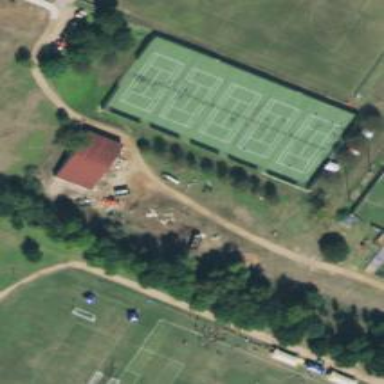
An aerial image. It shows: Tennis court in leisure pitch.